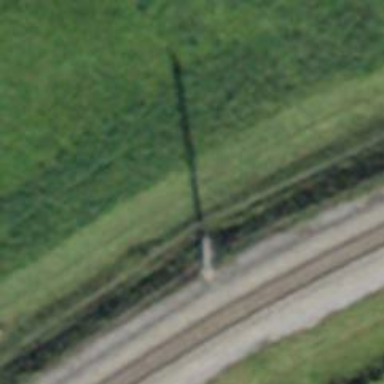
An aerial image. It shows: Power tower.